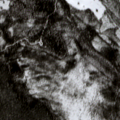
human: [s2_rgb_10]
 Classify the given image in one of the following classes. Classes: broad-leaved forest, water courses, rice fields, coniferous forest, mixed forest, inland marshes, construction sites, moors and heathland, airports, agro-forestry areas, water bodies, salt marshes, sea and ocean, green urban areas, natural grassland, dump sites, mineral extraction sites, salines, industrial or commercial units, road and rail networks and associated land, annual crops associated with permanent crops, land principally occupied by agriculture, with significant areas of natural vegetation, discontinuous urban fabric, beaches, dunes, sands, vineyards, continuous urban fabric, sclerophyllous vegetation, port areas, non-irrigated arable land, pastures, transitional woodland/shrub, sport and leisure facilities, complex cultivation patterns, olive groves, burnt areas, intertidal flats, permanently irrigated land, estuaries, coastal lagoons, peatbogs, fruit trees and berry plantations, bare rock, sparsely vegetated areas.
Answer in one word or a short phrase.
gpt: coniferous forest, mixed forest